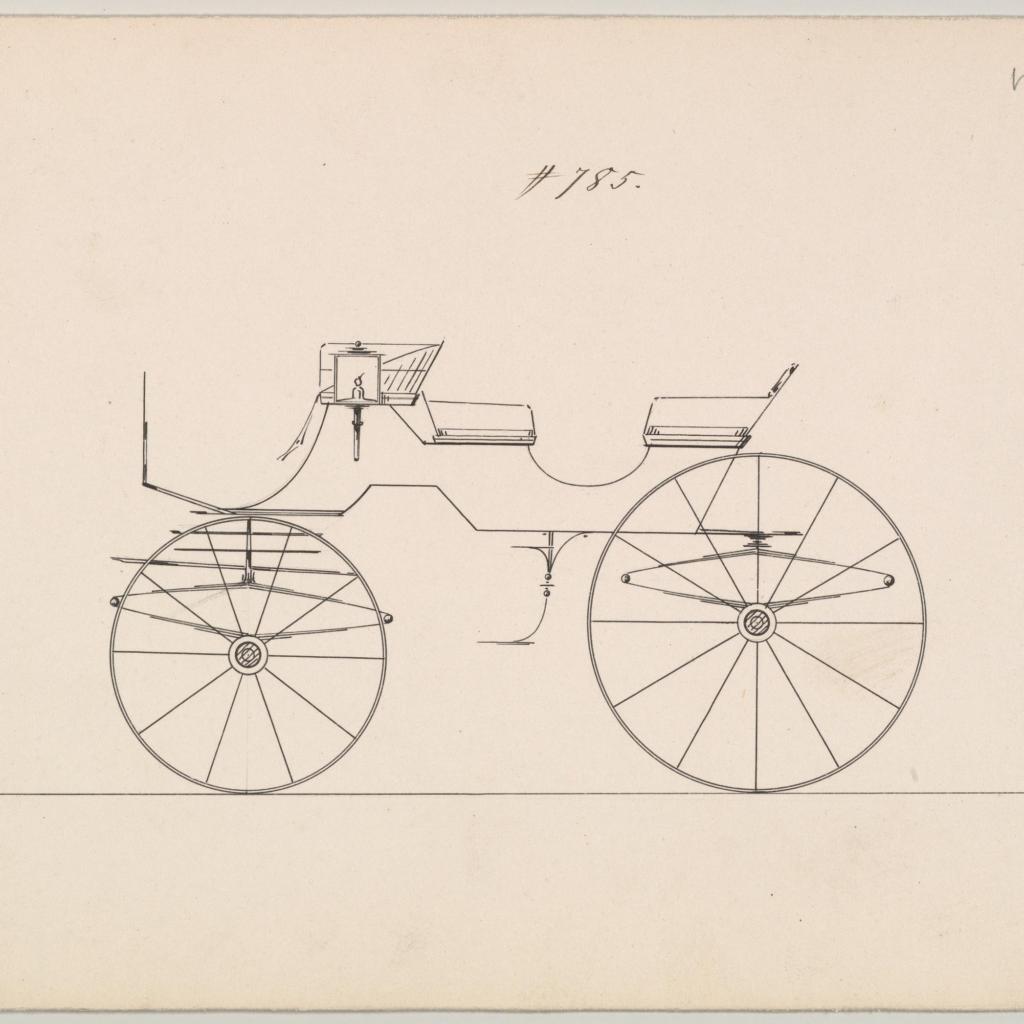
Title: Design for Vis-à-vis, no. 785
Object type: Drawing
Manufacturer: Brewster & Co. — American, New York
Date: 1850–70
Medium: Graphite, pen and black ink
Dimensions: sheet: 7 1/8 x 8 7/8 in. (18.1 x 22.5 cm)
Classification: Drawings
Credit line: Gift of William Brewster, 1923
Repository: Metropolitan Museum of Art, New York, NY